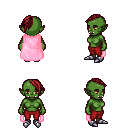
a pixel art fantasy rpg character, female body template, orc, green skin, pink cape, red pants, brunette long mohawk hairstyle, metal boots, four views (front, back, left, right), 2x2 character sprite sheet, small pixel art, hard edges, no anti-aliasing